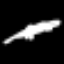
Label: leaf